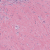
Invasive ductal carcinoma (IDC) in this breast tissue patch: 1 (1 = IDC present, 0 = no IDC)